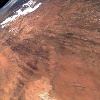
Label: land